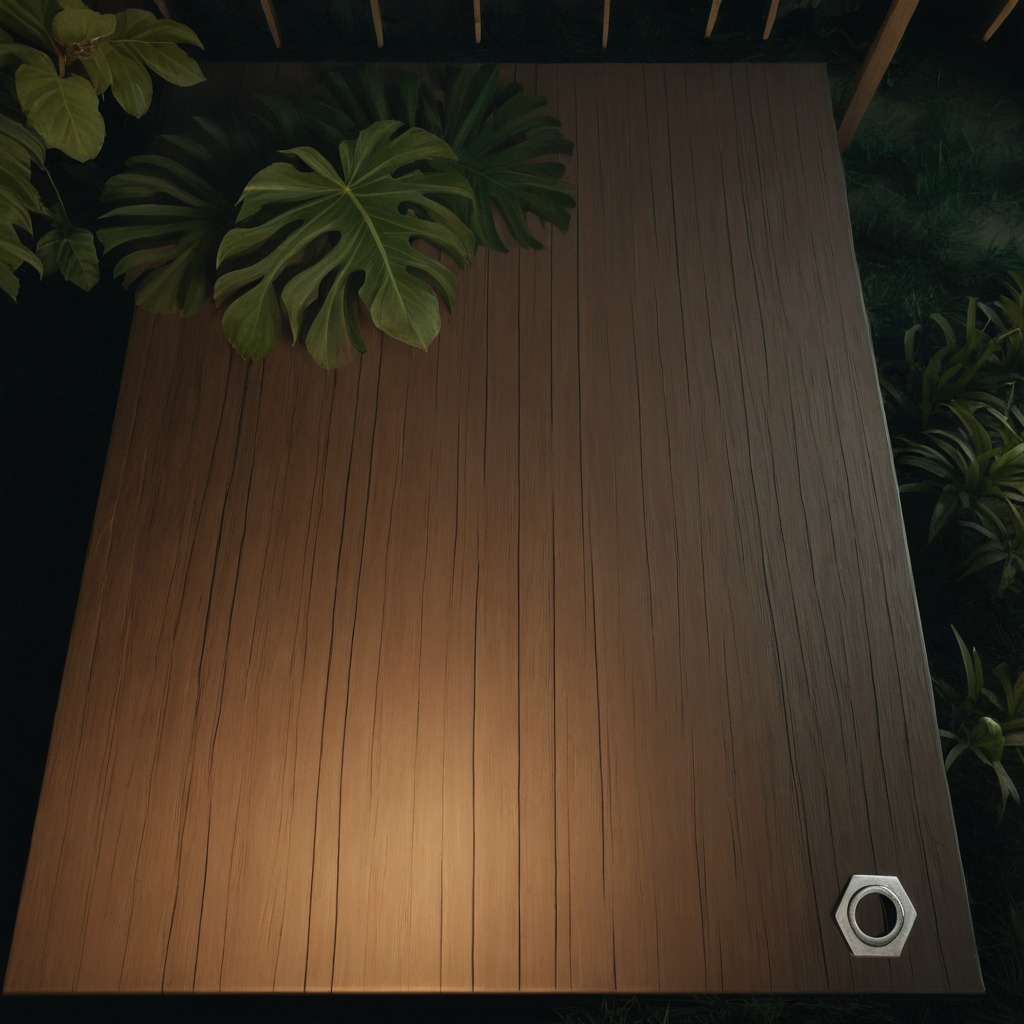
A metal nut is lying on a wooden table inside a jungle field workshop tent at night.